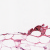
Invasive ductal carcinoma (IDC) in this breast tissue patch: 0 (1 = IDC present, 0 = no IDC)